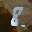
Label: 8